Question: I have a Cron which pushes two tasks to a queue to be executed on a Backend:
//task 1
'''
queue.add(withUrl("/tasks/<mytask>").param(..).header("Host", backendService.getBackendAddress("<mybackendname>")));
'''
//task 2
'''
queue.add(withUrl("/tasks/<mytask>").param(..).header("Host", backendService.getBackendAddress("<mybackendname>")));
'''
I want these tasks (both tasks are same) to be executed one after another. This is my queue config:
'''
<queue>
<name><myqueuename></name>
<rate>1/m</rate>
<max-concurrent-requests>1</max-concurrent-requests>
<bucket-size>1</bucket-size>
<retry-parameters>
<task-retry-limit>1</task-retry-limit>
<min-backoff-seconds>10</min-backoff-seconds>
<max-backoff-seconds>200</max-backoff-seconds>
<max-doublings>2</max-doublings>
</retry-parameters>
</queue>
'''
Now the problem is that the Backend starts executing the Task but it seems to consume double the amount of instance hours. So after one hour of Backend execution, the Backend Dashboard shows 2x the hours.
My Queue shows "Running=1" and "Tasks in Queue=2"
I have verified that the "Instances" for the Backend is only 1.0

As you can see from the attached picture, the Backend ran for ~4 hours, but the Table shows ~8 hours of Instance hours.
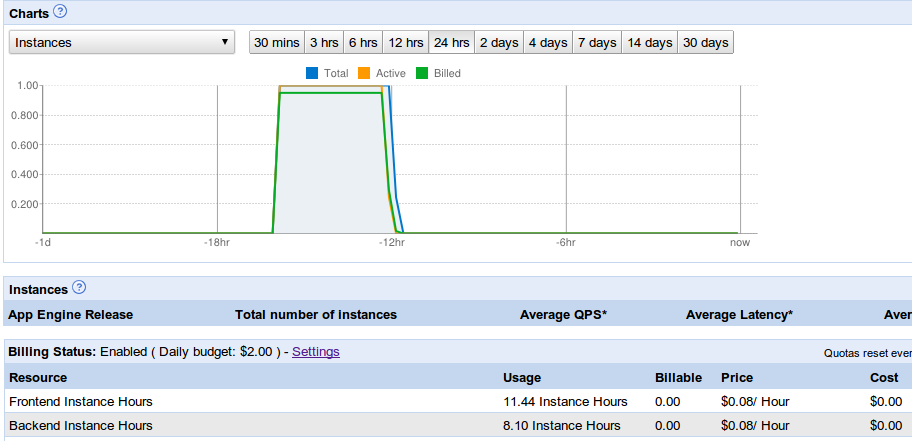
Answer: This issue seems to have resolved by itself and I no longer see it on subsequent runs.